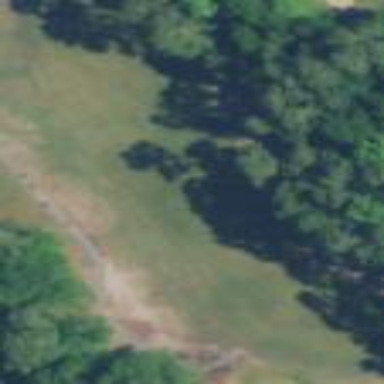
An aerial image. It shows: Grassy area serving as fairway for golf.